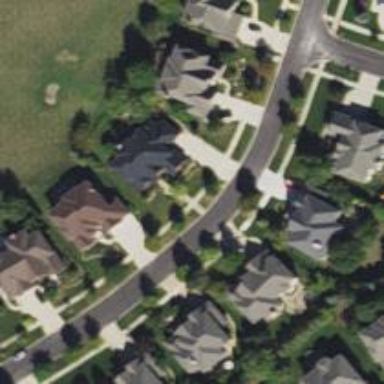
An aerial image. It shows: Residential road with asphalt surface and separate sidewalk.